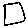
Label: square